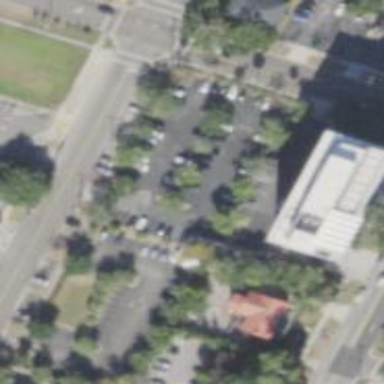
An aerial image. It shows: Paved parking area.